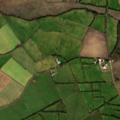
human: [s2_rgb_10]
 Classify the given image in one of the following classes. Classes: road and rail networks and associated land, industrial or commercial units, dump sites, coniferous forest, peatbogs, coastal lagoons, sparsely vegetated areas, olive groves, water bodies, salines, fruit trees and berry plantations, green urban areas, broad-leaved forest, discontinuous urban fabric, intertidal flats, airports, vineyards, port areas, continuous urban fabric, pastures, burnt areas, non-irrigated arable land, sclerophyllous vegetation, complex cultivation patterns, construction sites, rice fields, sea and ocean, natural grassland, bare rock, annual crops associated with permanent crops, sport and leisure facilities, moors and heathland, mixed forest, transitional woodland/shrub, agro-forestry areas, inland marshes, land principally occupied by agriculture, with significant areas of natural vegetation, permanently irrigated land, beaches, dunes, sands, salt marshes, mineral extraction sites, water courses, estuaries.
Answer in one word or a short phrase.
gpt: non-irrigated arable land, pastures